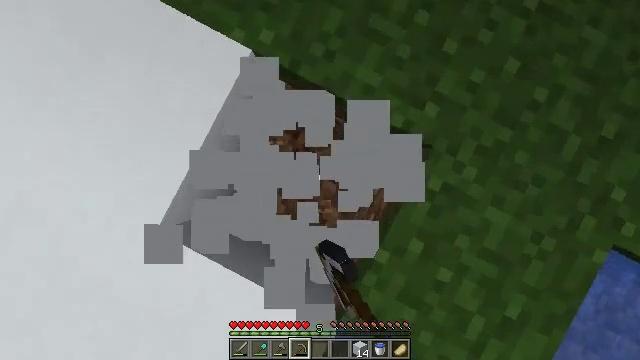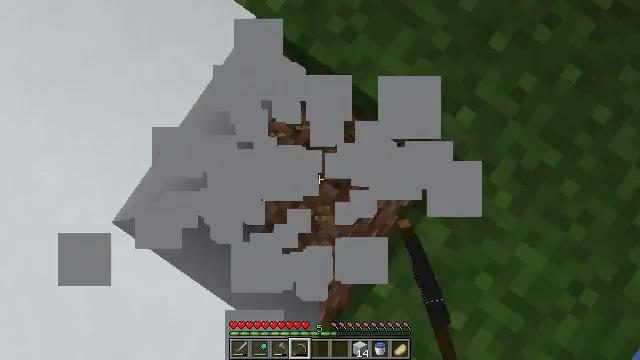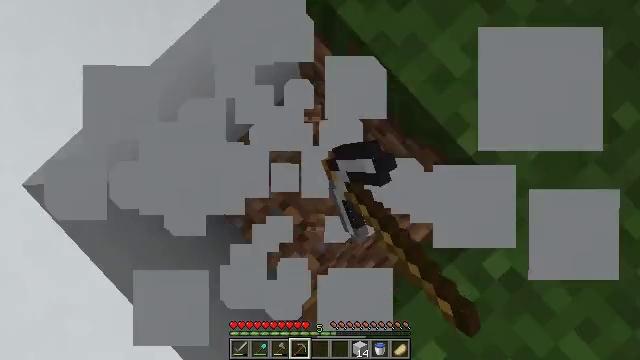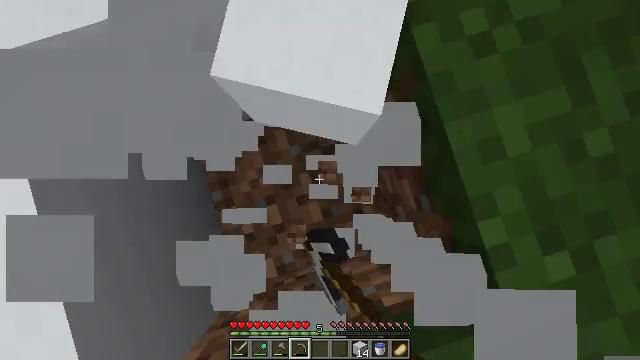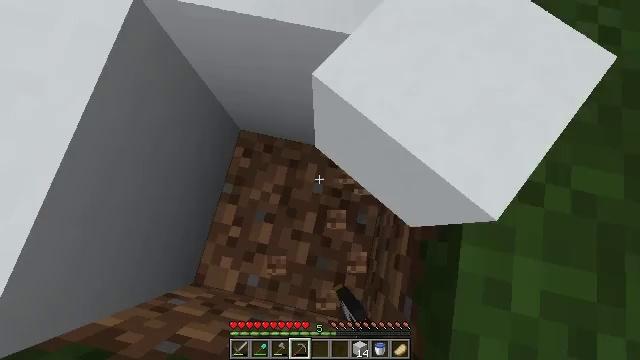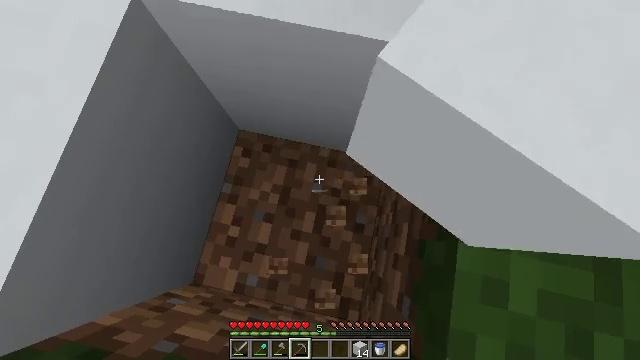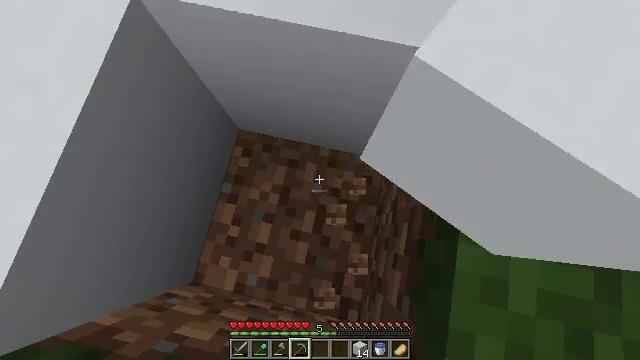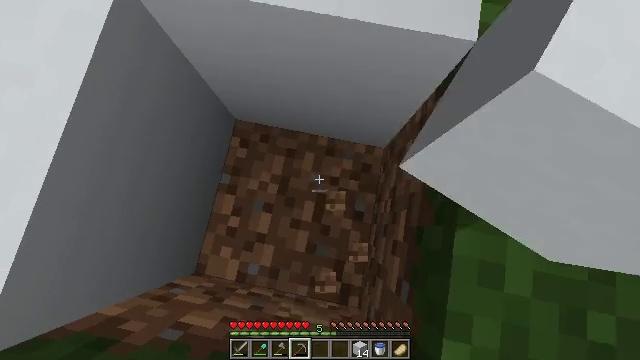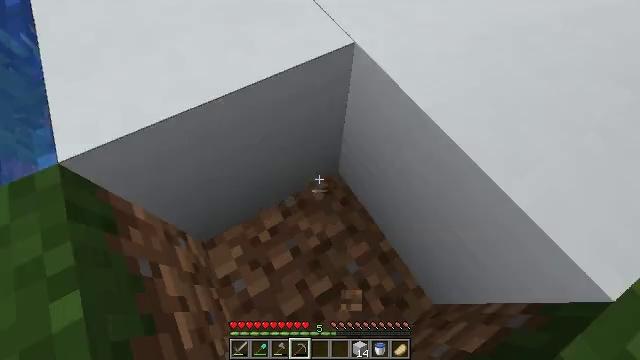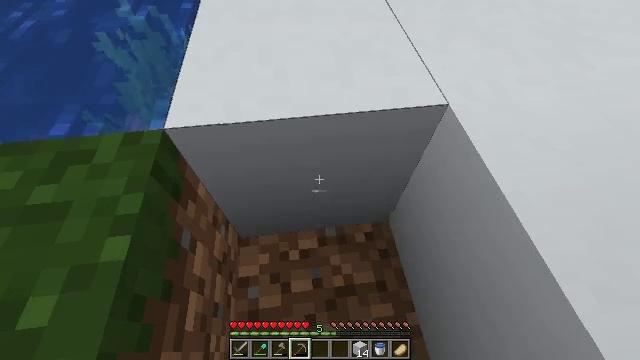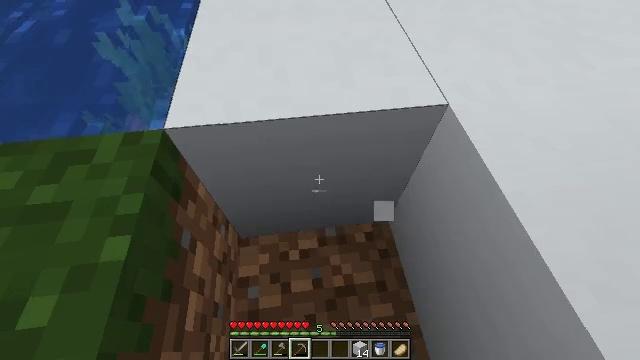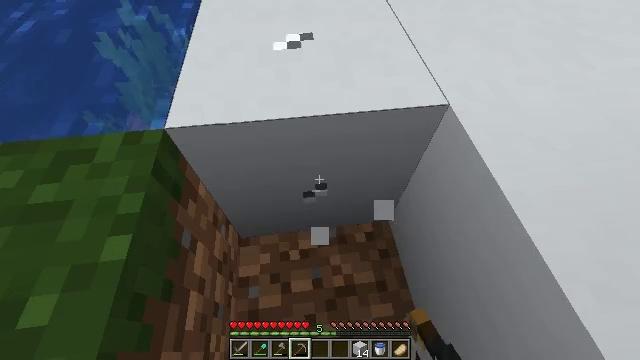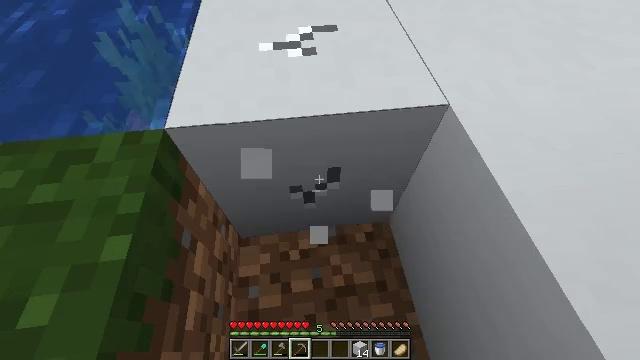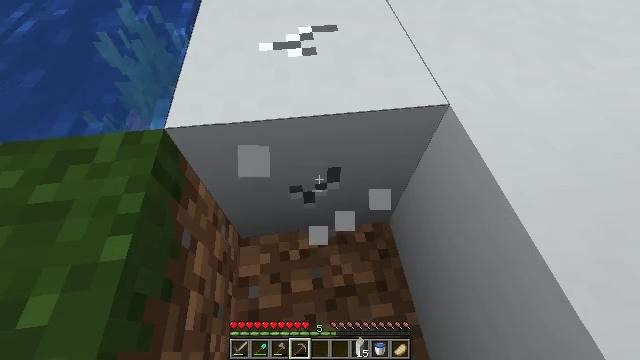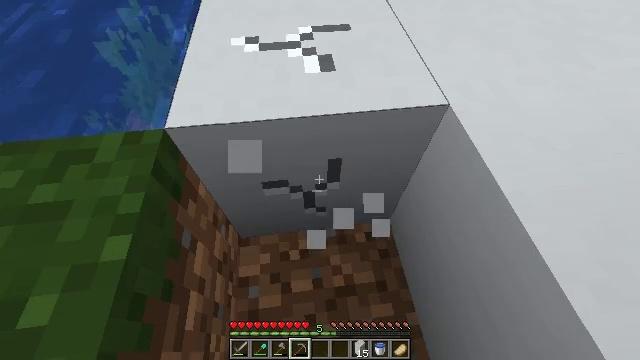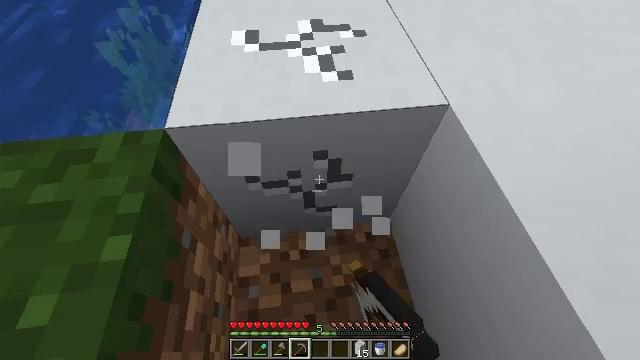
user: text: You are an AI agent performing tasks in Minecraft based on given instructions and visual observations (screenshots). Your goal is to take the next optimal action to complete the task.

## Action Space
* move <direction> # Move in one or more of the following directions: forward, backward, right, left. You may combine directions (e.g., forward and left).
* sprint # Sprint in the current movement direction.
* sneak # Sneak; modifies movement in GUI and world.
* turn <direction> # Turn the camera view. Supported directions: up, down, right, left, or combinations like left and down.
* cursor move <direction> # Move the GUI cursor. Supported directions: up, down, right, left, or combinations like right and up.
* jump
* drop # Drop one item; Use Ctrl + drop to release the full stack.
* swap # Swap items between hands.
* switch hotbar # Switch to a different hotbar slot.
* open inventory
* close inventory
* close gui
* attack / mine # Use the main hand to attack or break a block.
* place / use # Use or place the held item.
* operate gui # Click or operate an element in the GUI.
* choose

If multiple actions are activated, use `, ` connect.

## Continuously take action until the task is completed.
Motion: motion action
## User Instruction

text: Use tools to mine the white concrete.
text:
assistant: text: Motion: turn left and down, attack / mine
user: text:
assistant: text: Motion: turn left and down, attack / mine
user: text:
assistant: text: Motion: turn left and up, attack / mine
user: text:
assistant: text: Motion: turn left and up, attack / mine
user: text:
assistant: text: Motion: no_op
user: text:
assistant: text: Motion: no_op
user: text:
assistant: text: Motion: turn right and down
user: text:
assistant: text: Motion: turn left and up
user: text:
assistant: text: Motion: turn left and up
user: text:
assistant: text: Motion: attack / mine
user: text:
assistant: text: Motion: attack / mine
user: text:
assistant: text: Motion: attack / mine
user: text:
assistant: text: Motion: attack / mine
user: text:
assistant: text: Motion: attack / mine
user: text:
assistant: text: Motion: attack / mine
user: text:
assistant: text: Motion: attack / mine
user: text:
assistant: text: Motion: attack / mine
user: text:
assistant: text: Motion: attack / mine
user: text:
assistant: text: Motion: attack / mine
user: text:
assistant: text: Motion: attack / mine
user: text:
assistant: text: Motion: attack / mine
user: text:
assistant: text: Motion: attack / mine
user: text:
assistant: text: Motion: move forward, attack / mine
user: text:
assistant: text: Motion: move forward, attack / mine
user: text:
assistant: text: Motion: move forward, turn right, attack / mine
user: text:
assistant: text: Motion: move forward, turn right, attack / mine
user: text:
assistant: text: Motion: move forward, turn right, attack / mine
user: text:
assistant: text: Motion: turn right and down, attack / mine
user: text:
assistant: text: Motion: turn right and up, attack / mine
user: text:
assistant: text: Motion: turn right and up, attack / mine